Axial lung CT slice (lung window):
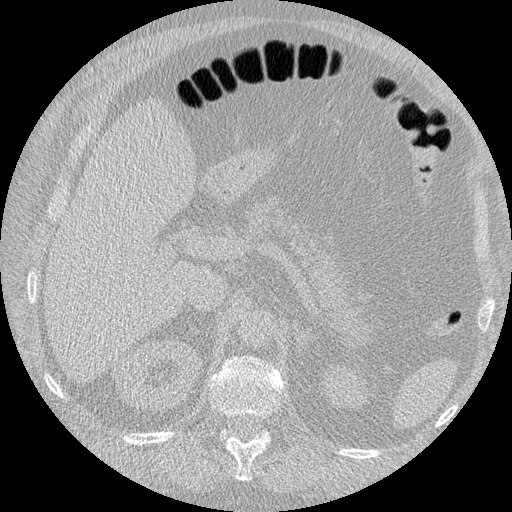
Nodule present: no